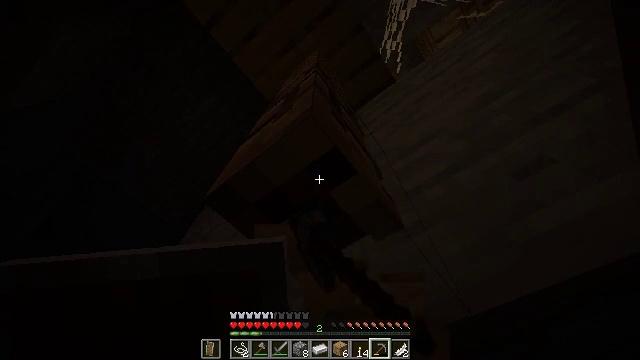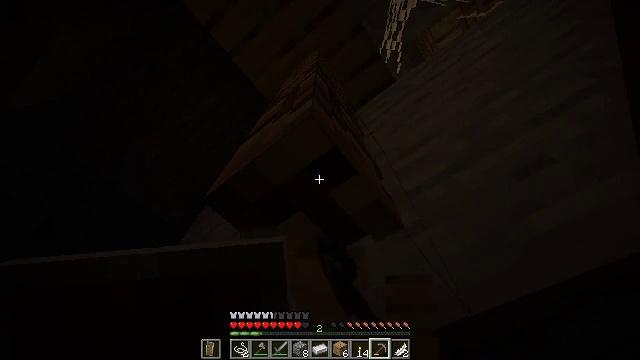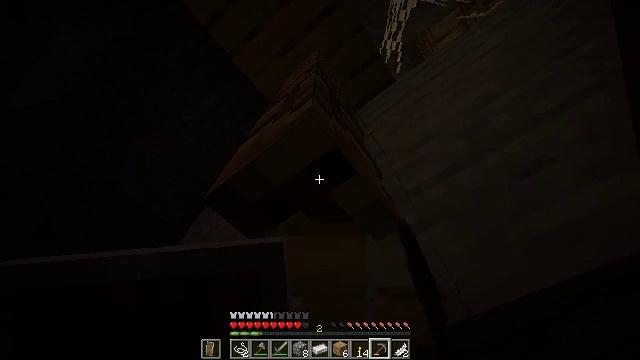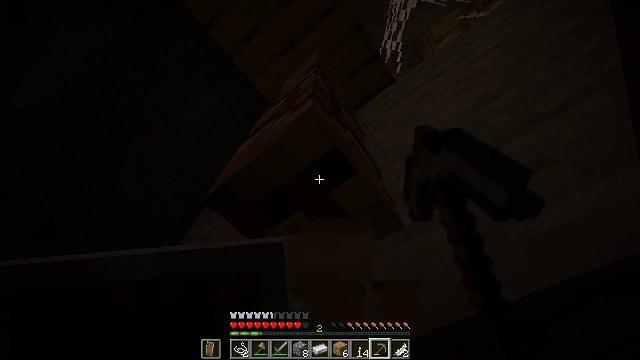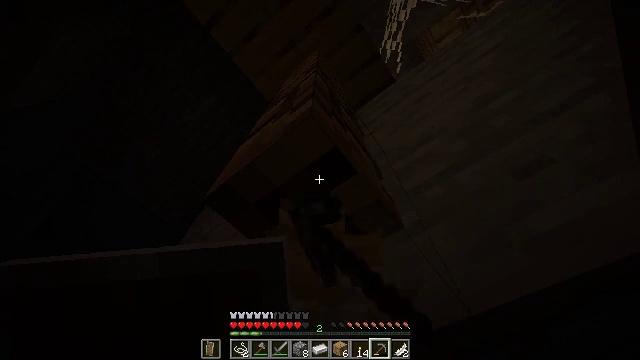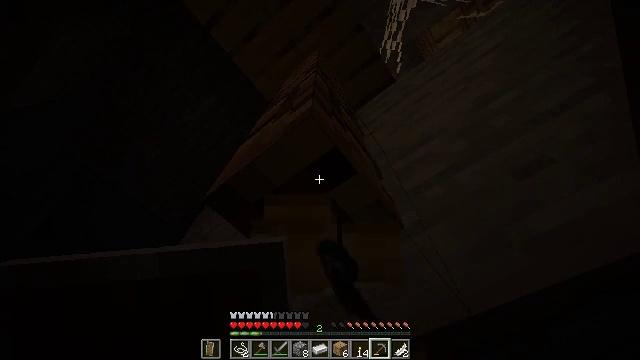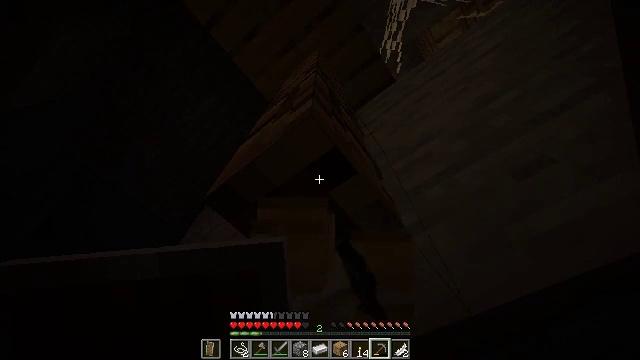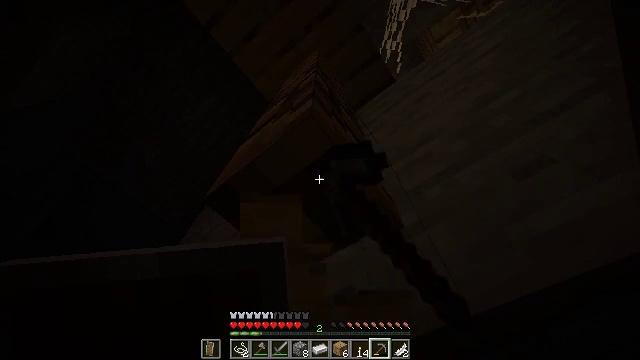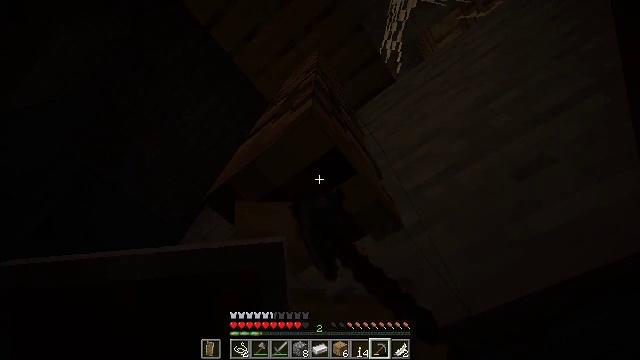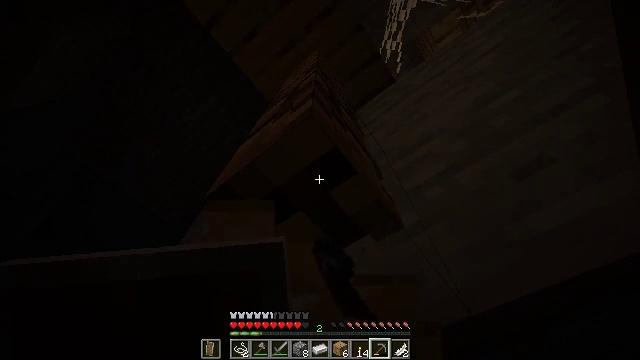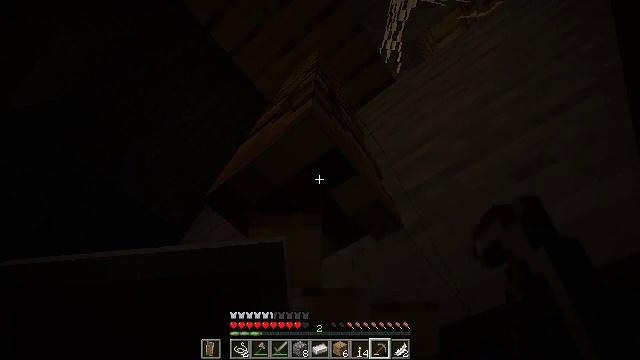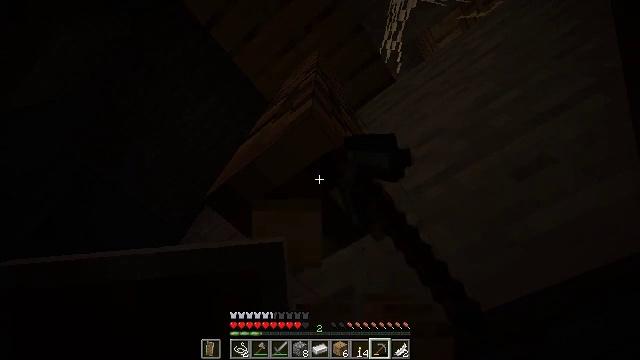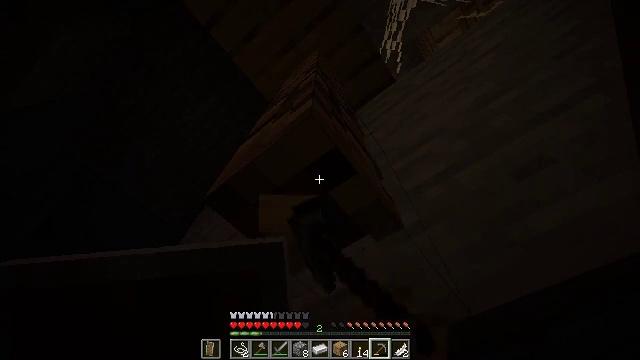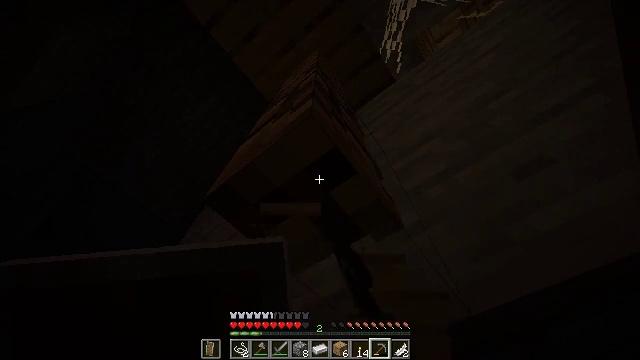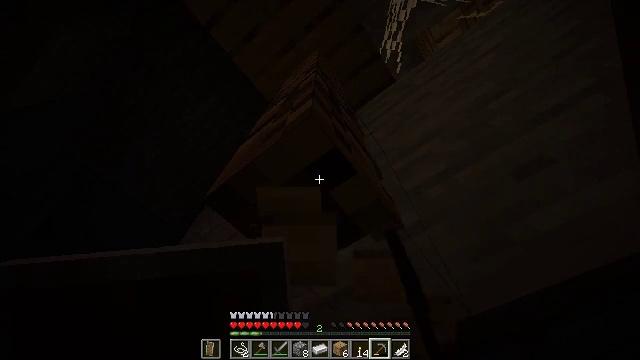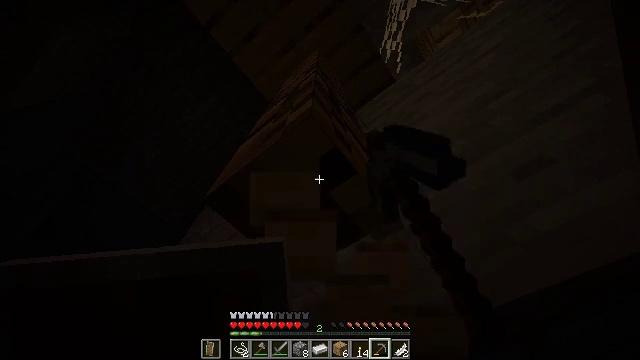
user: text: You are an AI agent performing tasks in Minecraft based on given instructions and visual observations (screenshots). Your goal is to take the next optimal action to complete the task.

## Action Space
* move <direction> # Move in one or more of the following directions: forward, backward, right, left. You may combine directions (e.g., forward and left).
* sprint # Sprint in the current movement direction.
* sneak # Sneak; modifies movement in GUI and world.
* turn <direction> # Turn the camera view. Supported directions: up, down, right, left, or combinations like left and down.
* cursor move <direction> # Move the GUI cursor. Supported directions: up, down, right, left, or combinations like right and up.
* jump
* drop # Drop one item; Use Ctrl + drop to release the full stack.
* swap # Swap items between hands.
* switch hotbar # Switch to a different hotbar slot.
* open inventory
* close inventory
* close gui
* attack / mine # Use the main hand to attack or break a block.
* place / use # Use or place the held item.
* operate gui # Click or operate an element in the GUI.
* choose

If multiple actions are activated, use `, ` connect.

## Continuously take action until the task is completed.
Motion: motion action
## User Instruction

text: Break down the oak fence.
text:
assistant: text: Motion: attack / mine
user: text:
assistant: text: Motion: attack / mine
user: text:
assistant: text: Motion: attack / mine
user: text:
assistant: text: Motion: attack / mine
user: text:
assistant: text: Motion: attack / mine
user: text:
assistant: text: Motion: attack / mine
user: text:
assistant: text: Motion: attack / mine
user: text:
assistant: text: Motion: attack / mine
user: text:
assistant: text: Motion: attack / mine
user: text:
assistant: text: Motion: attack / mine
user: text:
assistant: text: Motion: attack / mine
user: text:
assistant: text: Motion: attack / mine
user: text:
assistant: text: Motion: attack / mine
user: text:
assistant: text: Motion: attack / mine
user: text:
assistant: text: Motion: attack / mine
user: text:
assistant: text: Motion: attack / mine
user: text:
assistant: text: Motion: attack / mine
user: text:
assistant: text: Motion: attack / mine
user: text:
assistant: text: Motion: attack / mine
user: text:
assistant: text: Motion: attack / mine
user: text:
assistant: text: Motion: attack / mine
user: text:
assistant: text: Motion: attack / mine
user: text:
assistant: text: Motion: attack / mine
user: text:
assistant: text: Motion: attack / mine
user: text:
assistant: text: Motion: attack / mine
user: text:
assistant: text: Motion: attack / mine
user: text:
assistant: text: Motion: attack / mine
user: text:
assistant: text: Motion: attack / mine
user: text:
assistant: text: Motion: attack / mine
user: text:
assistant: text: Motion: attack / mine